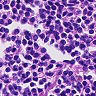
Metastatic tissue present: no